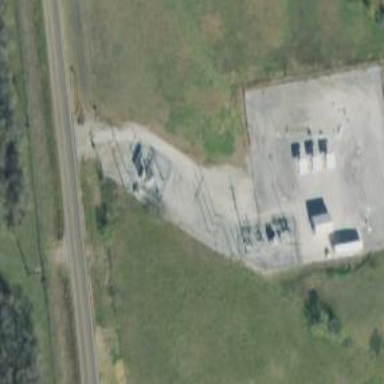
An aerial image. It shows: Switch tower for power distribution.